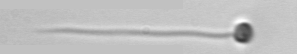
Label: flagellate